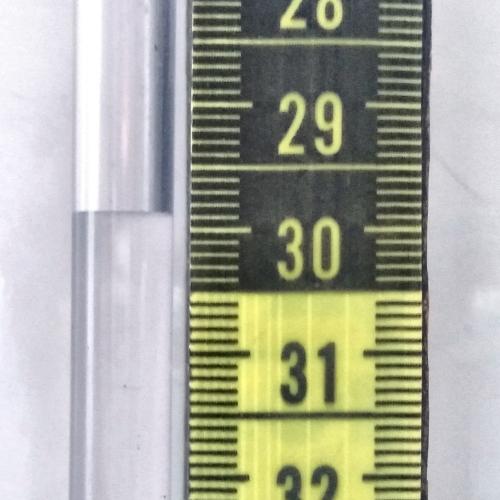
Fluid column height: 29.9 cm